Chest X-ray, AP view. Patient: 42 years old, sex M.
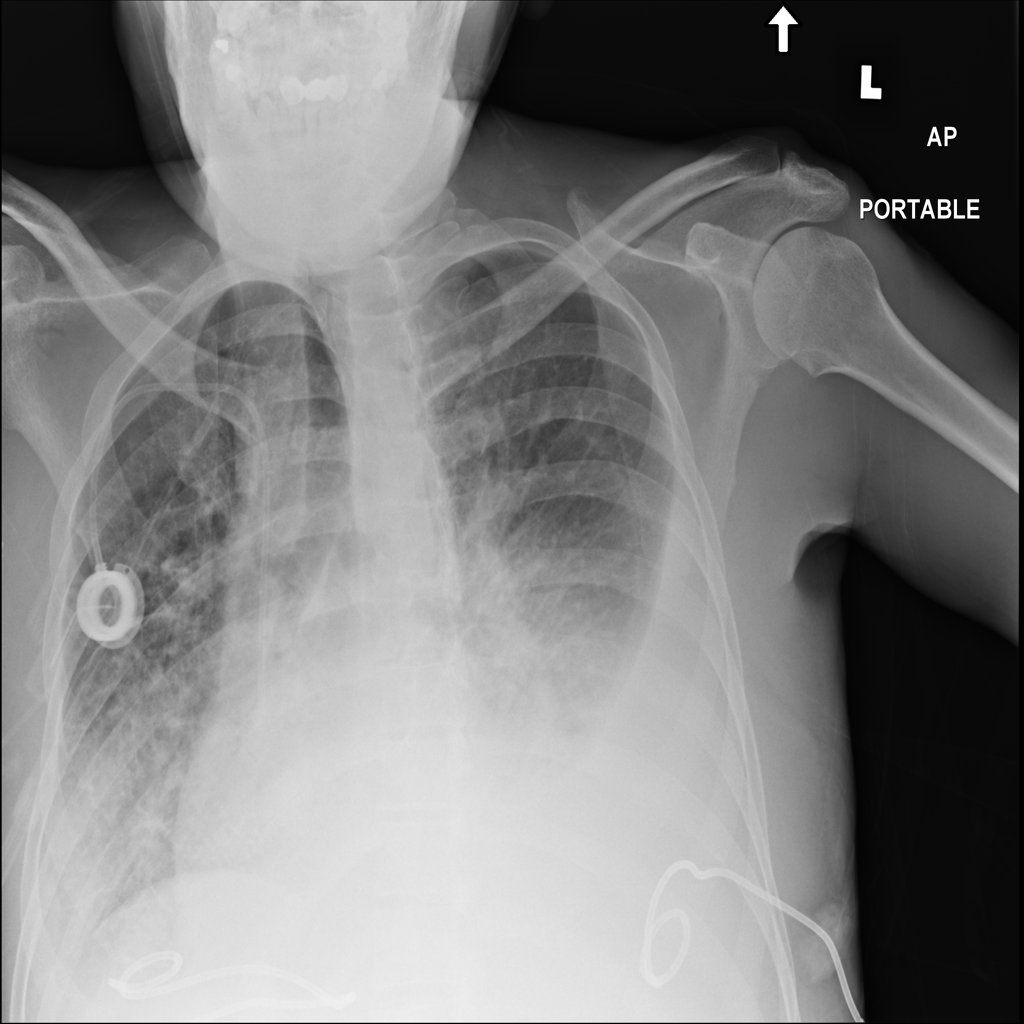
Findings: No Finding